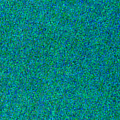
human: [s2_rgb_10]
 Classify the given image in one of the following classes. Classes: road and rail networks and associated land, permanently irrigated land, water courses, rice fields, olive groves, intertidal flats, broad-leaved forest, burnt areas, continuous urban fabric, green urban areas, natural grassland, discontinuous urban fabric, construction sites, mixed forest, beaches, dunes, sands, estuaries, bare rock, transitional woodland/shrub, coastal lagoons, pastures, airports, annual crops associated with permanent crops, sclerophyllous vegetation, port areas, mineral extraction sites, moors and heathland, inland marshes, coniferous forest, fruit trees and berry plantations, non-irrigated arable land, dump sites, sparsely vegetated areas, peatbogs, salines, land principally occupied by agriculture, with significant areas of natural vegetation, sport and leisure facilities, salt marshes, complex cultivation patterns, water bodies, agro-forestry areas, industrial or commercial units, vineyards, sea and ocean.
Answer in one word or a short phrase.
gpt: sea and ocean